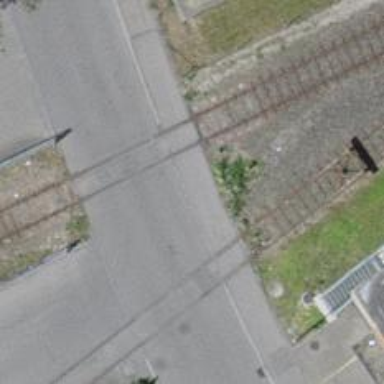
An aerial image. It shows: Level crossing along the railway.